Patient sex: M
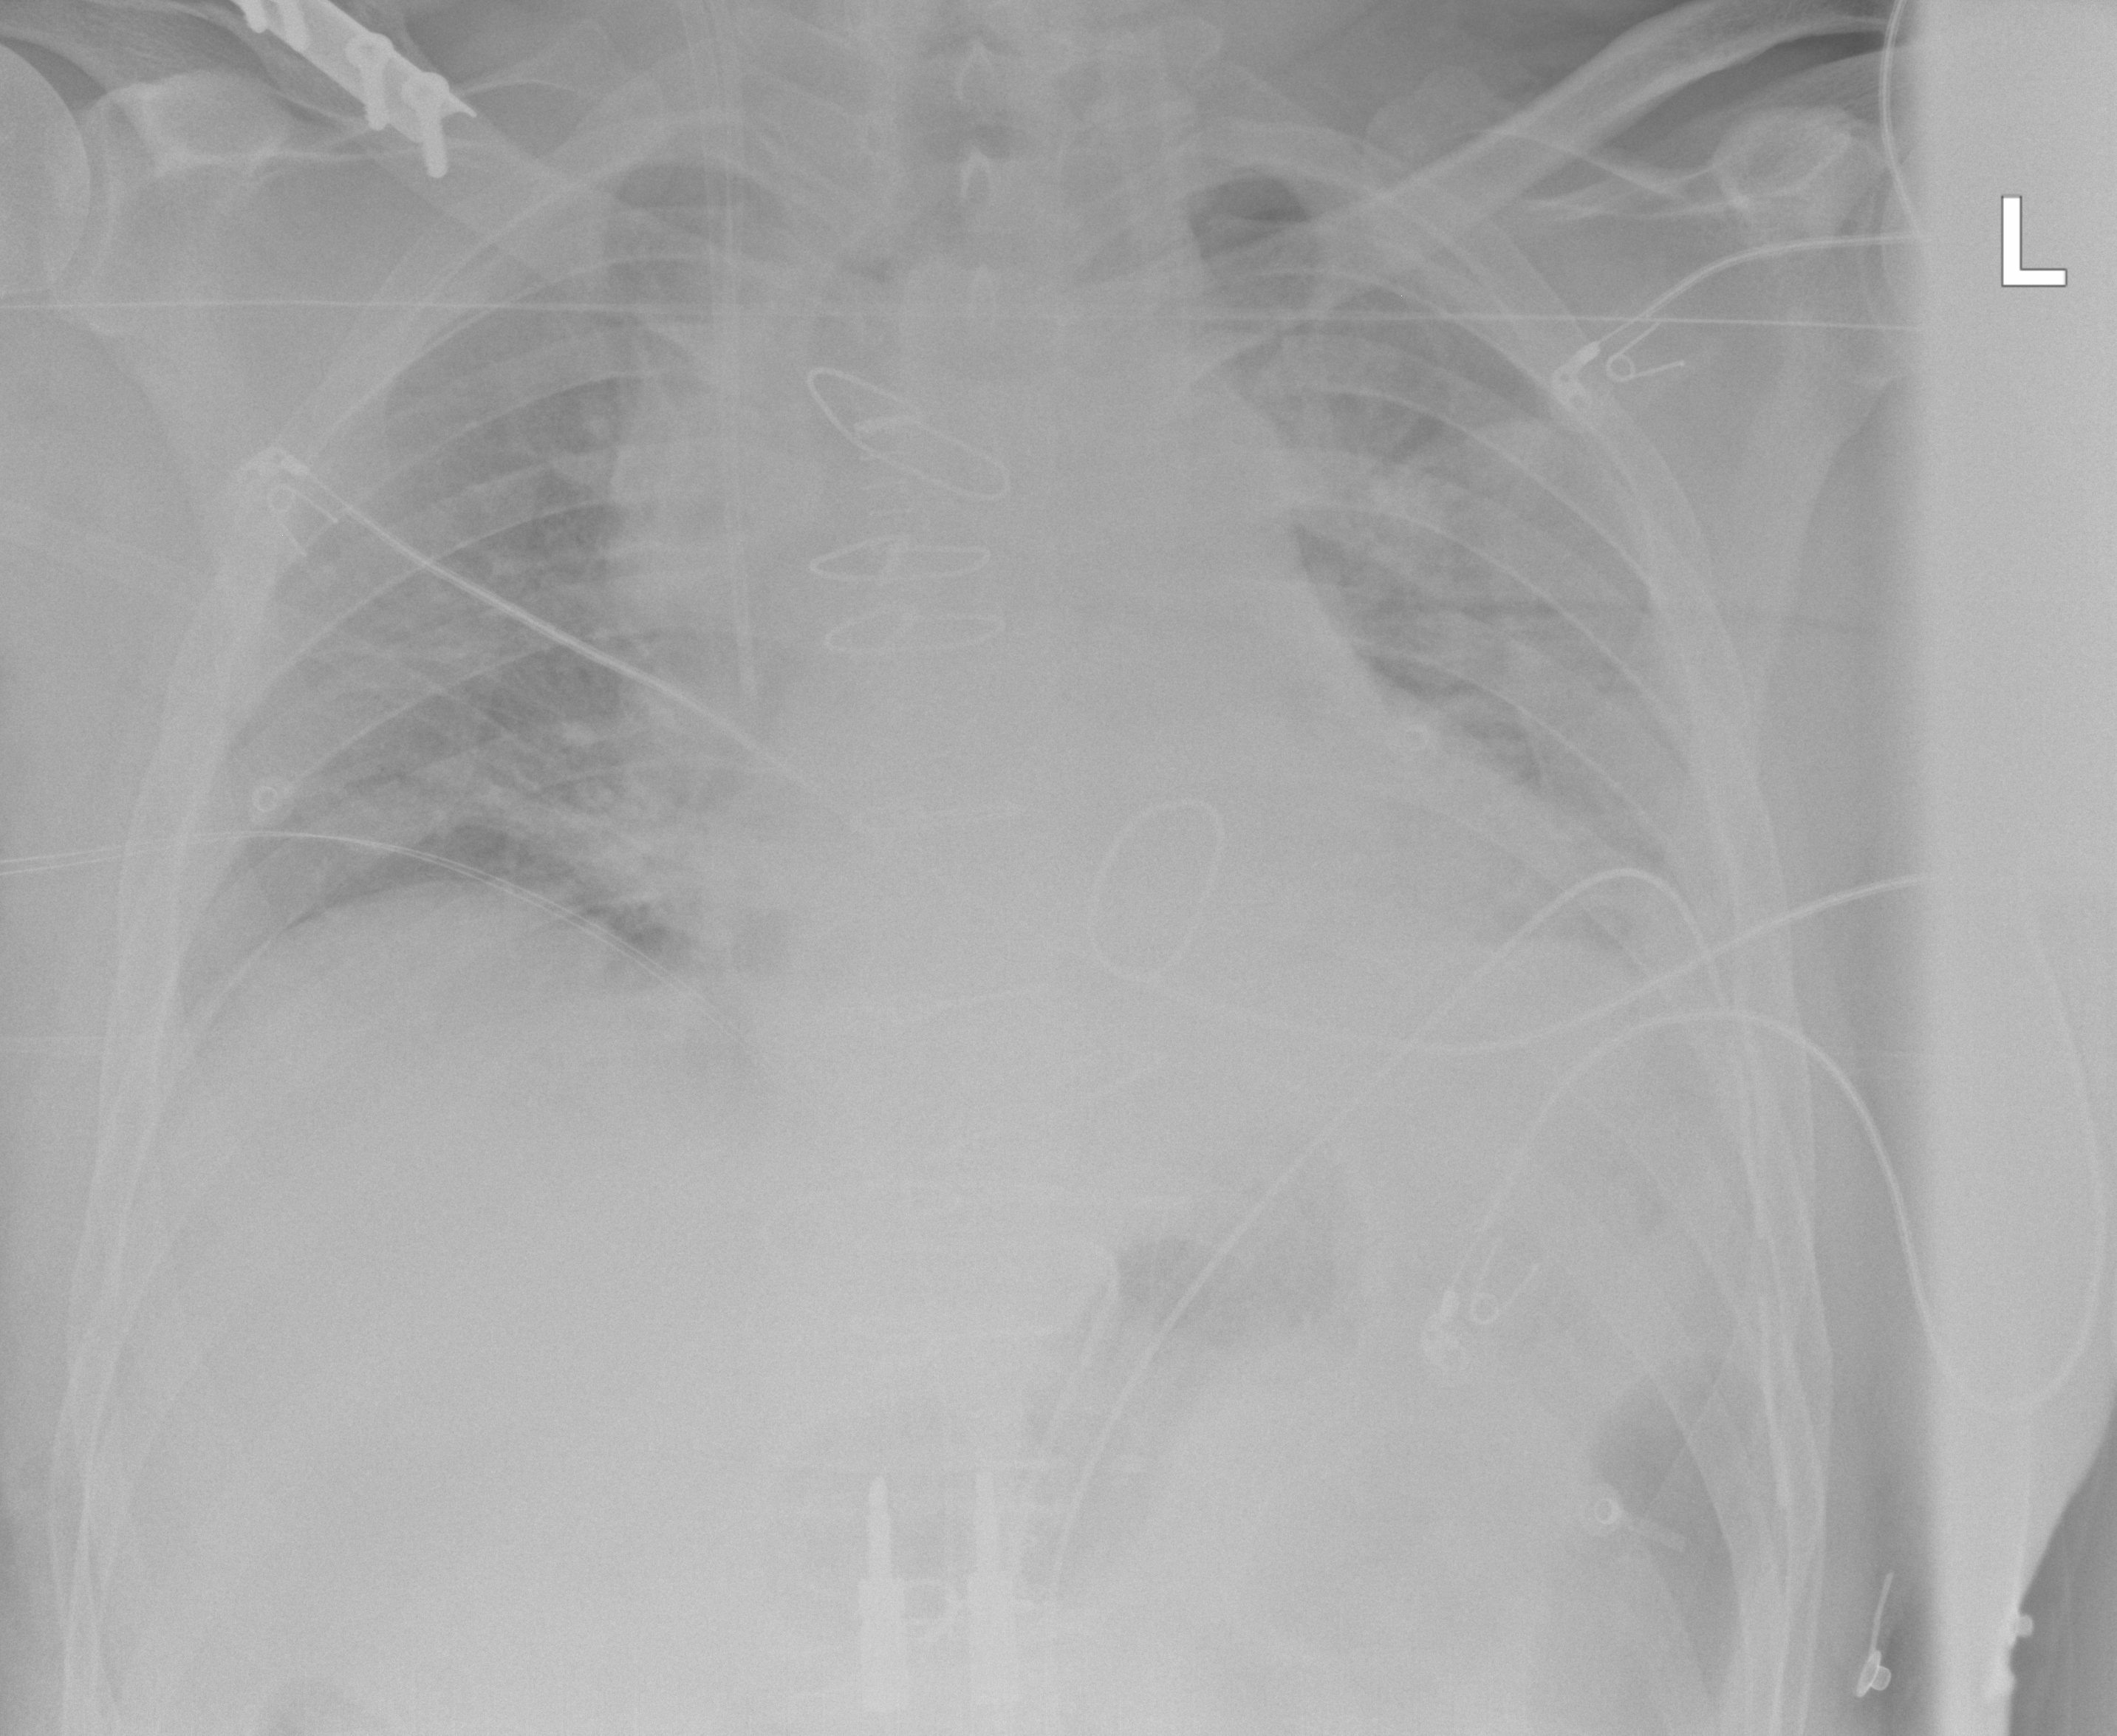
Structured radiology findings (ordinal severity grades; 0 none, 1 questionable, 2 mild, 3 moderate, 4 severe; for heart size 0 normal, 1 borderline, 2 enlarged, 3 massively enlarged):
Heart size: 1
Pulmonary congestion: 2
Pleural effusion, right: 0
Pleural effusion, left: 2
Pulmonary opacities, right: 0
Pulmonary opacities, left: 0
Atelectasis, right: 2
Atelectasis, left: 2